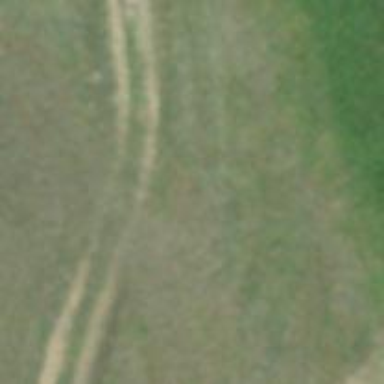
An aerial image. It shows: Track with very rough surface.